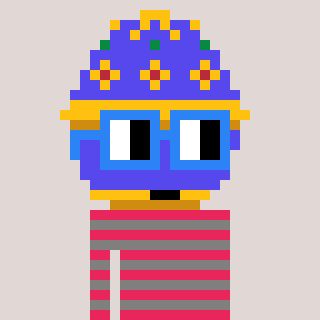
a pixel art character with square blue glasses, a faberge-shaped head and a bluegrey-colored body on a warm background